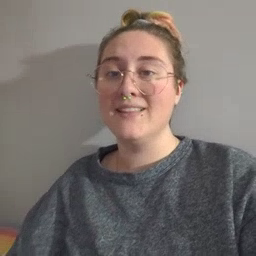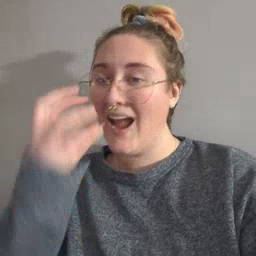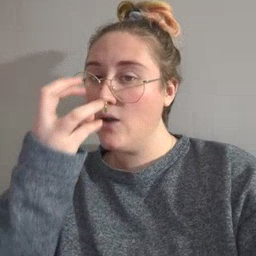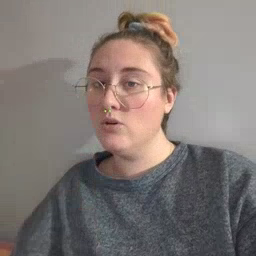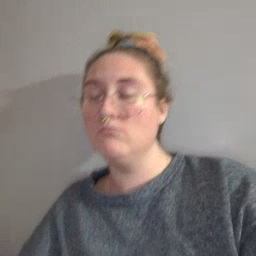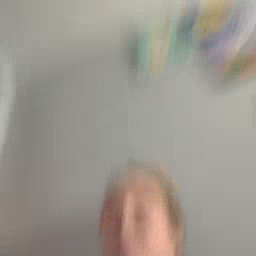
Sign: clown